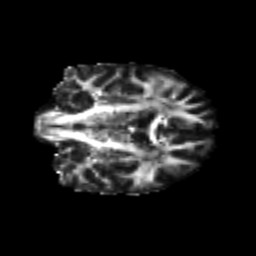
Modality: FA
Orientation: coronal
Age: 21
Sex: female
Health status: healthy
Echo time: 0.074 s